Field crop: maize
Growth stage: 2
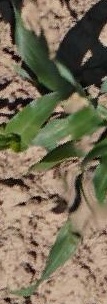
Species: maize